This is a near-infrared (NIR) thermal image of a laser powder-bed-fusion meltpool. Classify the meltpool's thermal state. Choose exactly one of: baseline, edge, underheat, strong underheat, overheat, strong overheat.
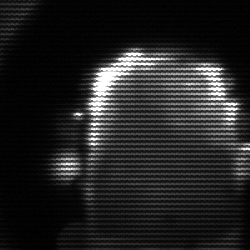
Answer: baseline